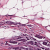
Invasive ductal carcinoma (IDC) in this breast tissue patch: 1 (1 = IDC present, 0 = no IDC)